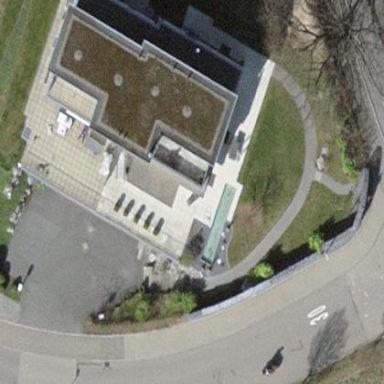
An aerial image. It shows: Terrace building.